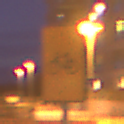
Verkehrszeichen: RadverkehrOhnePfeilsymbol
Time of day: Night
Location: Outdoor (Urban)
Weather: PartlyCloudy
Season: NotSpecified
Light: Artificial